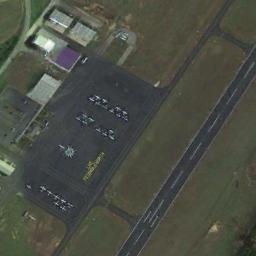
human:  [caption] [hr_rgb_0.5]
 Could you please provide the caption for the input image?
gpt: An airport with some parallel runways and an open area on the lawn and some planes parked in lines on the airport .

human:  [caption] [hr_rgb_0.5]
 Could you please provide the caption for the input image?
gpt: There is an airport in the field with a runway pass by .

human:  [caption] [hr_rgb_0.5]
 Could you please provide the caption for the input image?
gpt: There are many buildings near the airport, And no vegetation near the airport .

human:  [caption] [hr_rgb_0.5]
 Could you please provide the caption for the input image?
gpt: There are many buildings along the runway and apron of the airport and many aircraft are parked .

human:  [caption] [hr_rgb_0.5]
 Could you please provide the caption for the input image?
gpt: There are many grass fields of different sizes in the airfield .